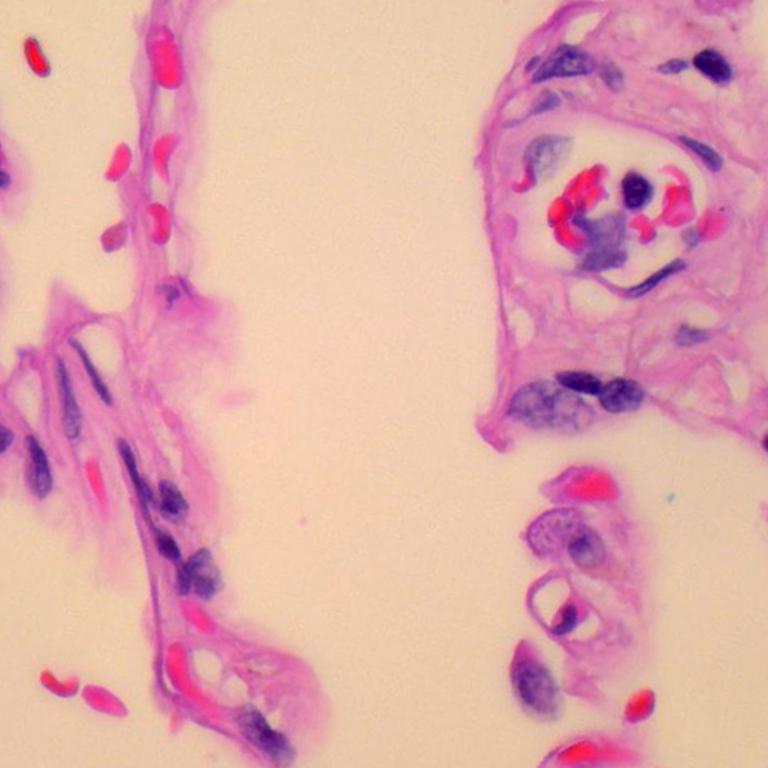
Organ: lung
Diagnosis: benign